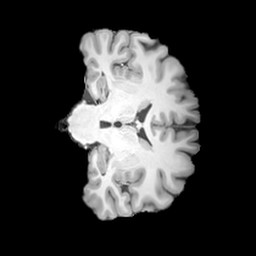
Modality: T1w
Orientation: coronal
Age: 18
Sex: female
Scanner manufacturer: siemens
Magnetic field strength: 3 T
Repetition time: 2 s
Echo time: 0.0024 s